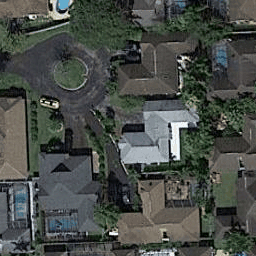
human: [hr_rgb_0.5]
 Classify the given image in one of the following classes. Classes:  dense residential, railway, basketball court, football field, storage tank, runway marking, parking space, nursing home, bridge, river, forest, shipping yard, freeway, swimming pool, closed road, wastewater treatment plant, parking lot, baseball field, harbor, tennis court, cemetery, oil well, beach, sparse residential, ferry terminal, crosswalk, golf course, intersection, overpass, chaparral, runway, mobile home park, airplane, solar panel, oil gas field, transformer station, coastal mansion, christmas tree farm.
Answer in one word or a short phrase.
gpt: dense residential